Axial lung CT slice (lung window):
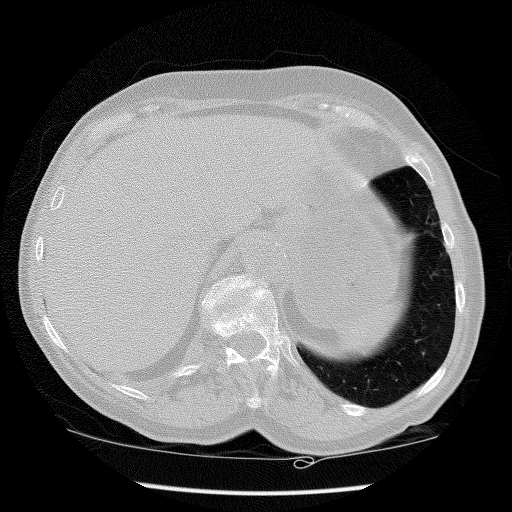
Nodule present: no